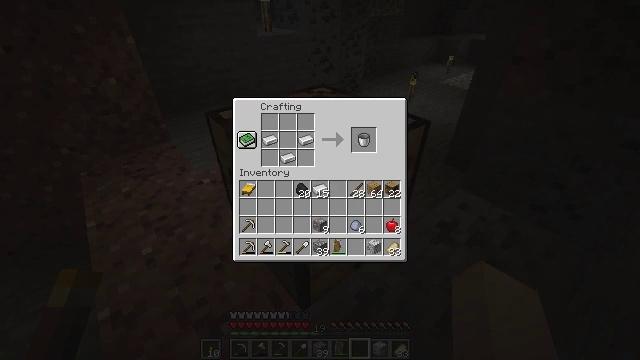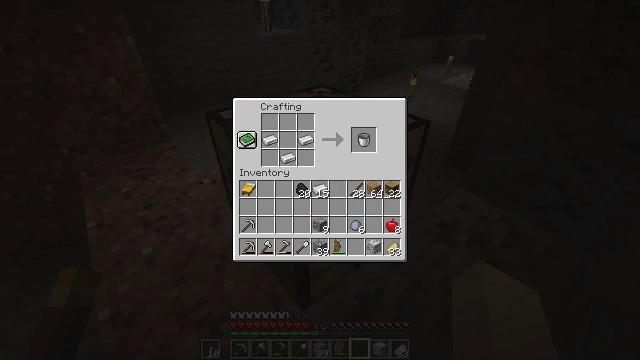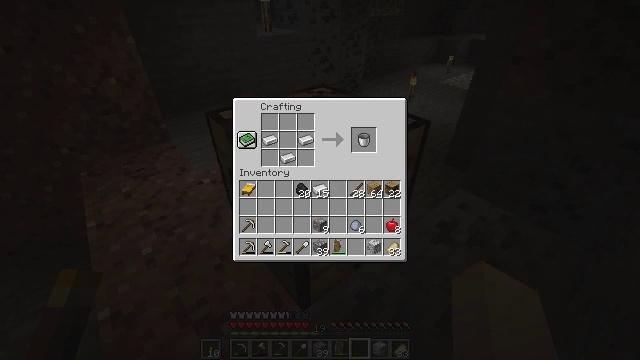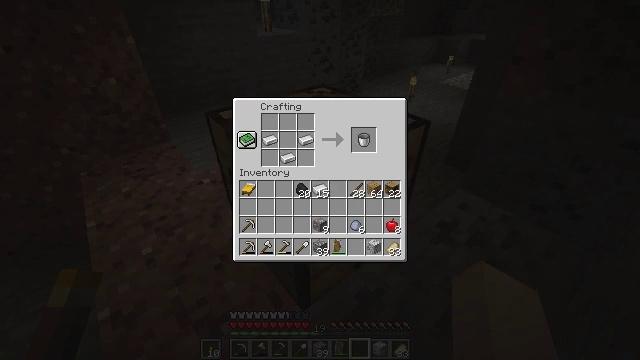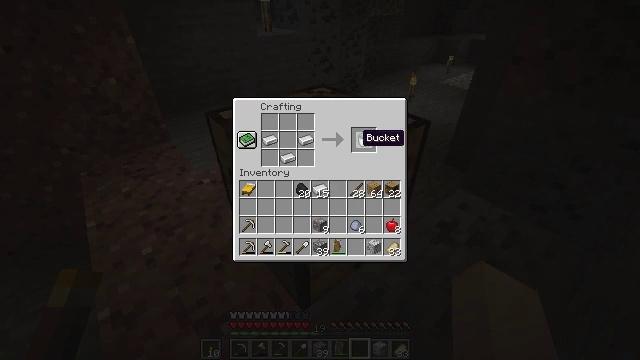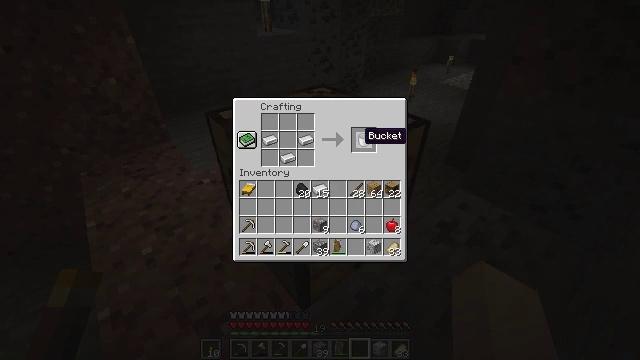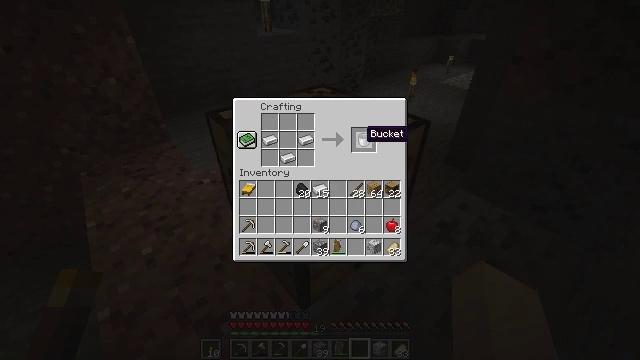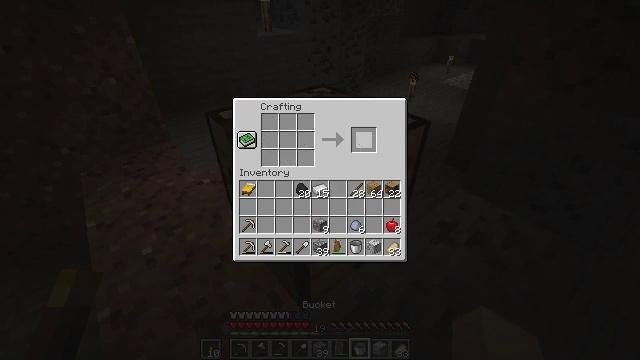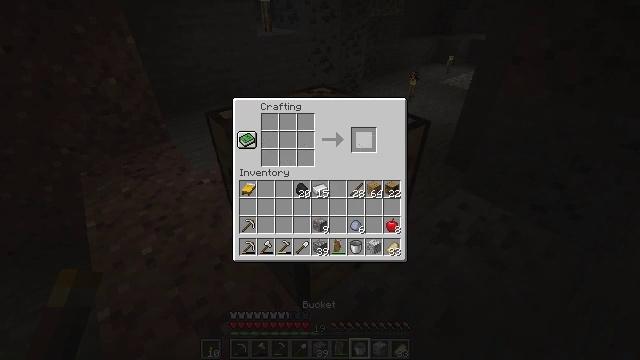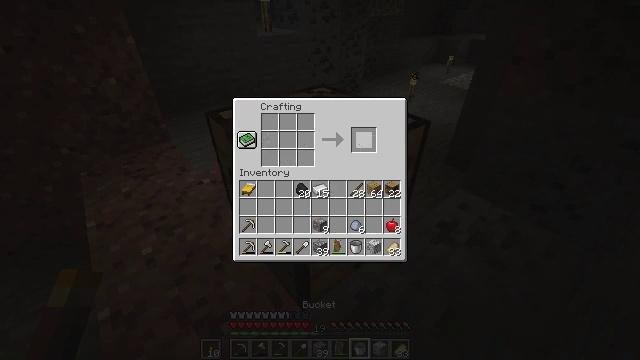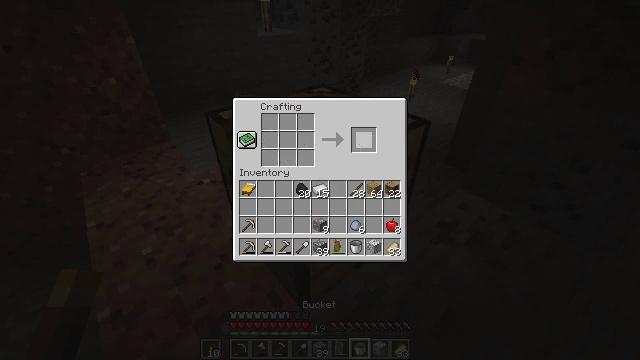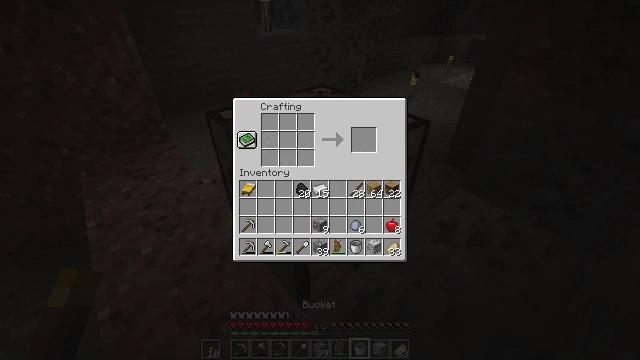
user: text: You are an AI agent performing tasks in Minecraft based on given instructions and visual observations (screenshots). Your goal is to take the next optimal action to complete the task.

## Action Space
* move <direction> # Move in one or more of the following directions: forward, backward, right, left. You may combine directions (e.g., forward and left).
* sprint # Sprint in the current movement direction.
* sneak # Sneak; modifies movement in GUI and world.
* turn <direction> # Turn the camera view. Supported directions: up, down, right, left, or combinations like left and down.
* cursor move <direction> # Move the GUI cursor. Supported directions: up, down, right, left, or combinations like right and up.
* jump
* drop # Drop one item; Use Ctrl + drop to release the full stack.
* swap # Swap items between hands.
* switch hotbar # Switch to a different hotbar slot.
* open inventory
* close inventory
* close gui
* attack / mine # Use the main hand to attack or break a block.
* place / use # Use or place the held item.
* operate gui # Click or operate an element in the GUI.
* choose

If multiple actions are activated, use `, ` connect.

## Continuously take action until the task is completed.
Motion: motion action
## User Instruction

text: Open the crafting table to make a bucket.
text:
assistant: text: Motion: sneak, cursor move right and up
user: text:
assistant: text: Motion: sneak
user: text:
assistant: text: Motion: sneak
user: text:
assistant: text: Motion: sneak
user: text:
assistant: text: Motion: sneak
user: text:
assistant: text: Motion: sneak
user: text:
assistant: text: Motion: sneak, operate gui
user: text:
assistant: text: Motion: sneak, operate gui
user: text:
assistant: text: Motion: sneak, operate gui
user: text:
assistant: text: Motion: sneak
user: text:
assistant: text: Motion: sneak, cursor move down
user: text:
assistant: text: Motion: sneak